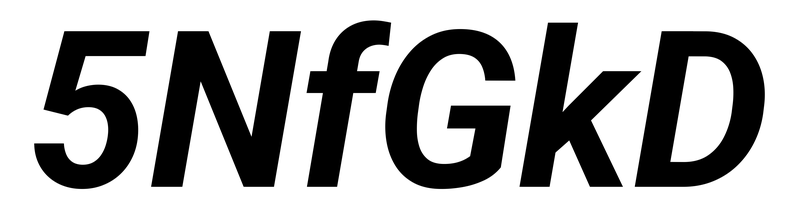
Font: Roboto-Italic_Bold_Italic